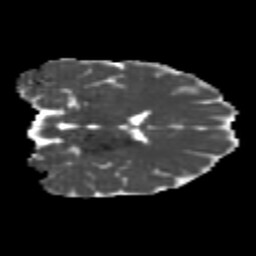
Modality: MD
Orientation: coronal
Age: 21
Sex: female
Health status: healthy
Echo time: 0.074 s